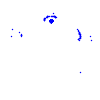
Particle: electron